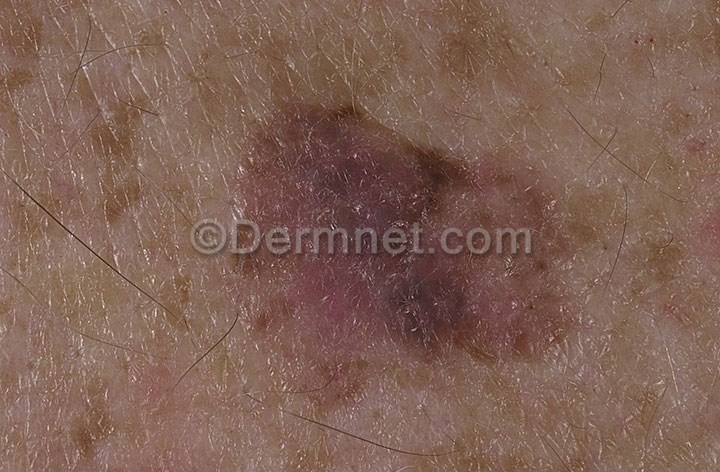
Disease: Melanoma Skin Cancer Nevi and Moles